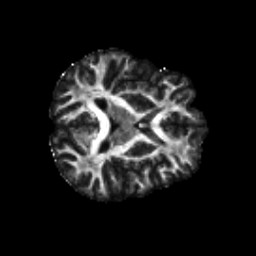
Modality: FA
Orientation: axial
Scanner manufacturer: siemens
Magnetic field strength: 3 T
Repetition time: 4.16 s
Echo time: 0.0806 s